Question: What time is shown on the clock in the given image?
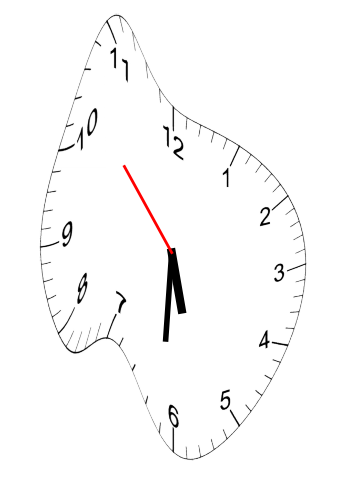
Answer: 05:30:53